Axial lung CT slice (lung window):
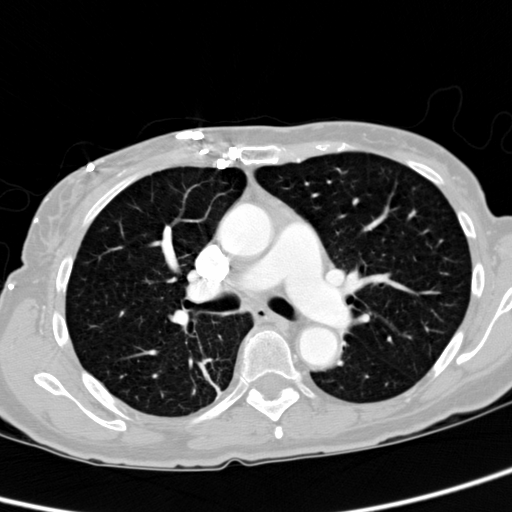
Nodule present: no